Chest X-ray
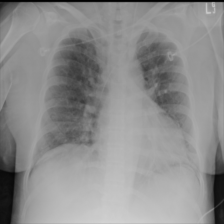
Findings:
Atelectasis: negative
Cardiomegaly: negative
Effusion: negative
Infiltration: negative
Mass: negative
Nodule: negative
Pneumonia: negative
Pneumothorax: negative
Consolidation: negative
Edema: negative
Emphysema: negative
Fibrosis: negative
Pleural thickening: negative
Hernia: negative